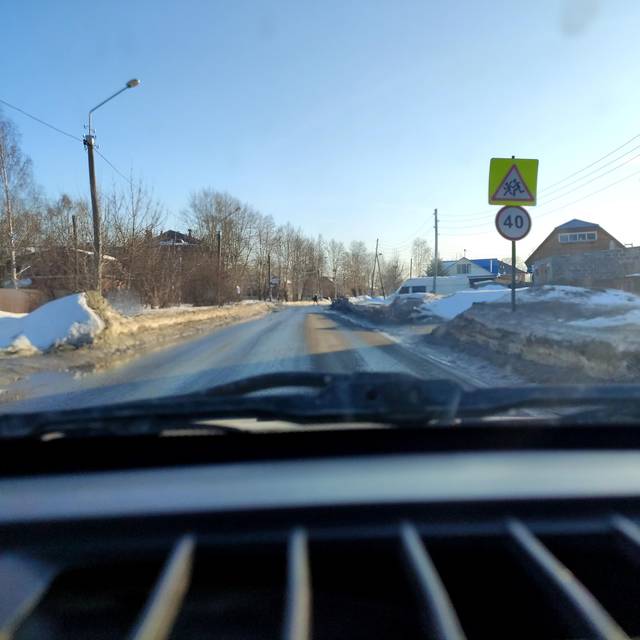
Region: Russia
Coordinates: 58.039, 56.353